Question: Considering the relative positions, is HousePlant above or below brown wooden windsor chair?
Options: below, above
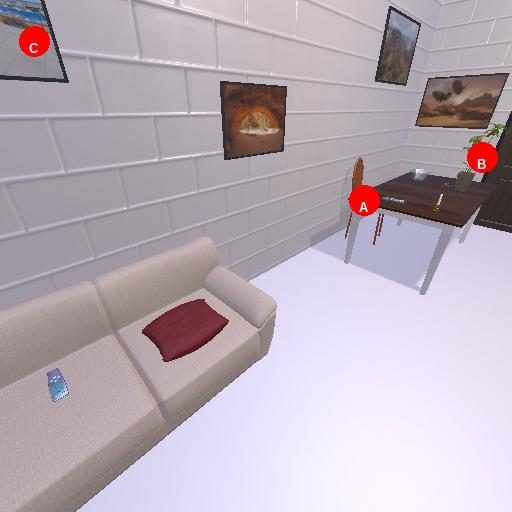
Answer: below